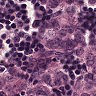
Metastatic tissue present: yes